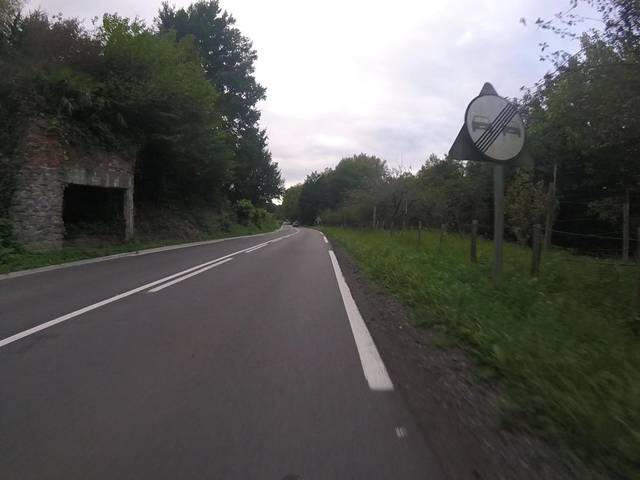
Region: Spain
Coordinates: 43.294, -1.868